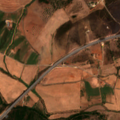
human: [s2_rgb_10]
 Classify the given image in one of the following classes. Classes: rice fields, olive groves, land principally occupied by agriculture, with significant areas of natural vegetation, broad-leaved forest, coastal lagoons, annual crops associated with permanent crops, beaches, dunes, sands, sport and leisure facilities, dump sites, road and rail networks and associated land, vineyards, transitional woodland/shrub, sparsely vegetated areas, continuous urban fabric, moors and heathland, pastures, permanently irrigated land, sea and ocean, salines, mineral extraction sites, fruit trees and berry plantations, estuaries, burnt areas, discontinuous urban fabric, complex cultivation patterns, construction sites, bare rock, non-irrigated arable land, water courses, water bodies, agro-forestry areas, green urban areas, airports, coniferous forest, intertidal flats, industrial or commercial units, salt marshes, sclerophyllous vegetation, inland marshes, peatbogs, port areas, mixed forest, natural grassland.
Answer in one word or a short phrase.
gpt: permanently irrigated land, fruit trees and berry plantations, complex cultivation patterns, sclerophyllous vegetation